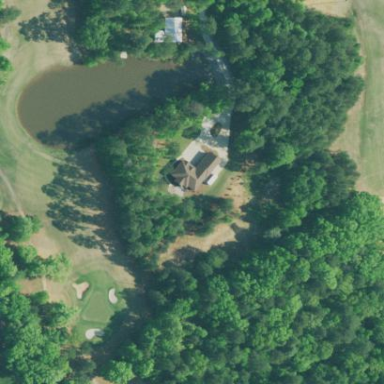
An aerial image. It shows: Golf course.